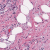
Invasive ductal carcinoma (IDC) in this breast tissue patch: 0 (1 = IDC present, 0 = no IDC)